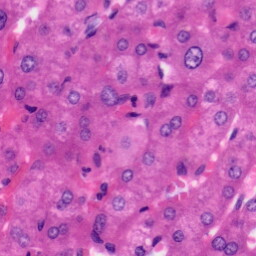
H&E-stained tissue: Liver